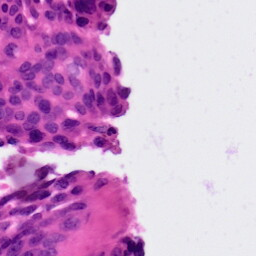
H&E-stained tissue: Ovarian